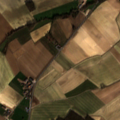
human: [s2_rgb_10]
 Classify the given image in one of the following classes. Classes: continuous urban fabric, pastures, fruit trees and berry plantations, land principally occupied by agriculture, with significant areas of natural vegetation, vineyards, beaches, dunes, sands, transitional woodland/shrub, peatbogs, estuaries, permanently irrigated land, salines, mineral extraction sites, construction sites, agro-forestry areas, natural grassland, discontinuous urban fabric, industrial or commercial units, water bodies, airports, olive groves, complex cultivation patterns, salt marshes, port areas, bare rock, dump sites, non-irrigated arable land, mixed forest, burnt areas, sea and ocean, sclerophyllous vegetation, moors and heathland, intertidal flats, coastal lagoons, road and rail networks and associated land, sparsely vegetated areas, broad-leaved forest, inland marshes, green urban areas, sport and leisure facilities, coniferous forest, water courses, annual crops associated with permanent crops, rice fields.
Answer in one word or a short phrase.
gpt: discontinuous urban fabric, non-irrigated arable land, pastures, broad-leaved forest